Question: I'm trying to animate the Facebook SVG icon when on hover but I can only animate separate parts of the image. Although I need to animate the whole image on hover. Here's the SVG code:
'''
#fb-rect:hover {
fill: white;
}
#fb-path:hover {
stroke: black;
fill: black;
}
'''
'''
<div style="background-color: red">
<svg width="41" height="40" viewBox="0 0 41 40" fill="none" xmlns="http://www.w3.org/2000/svg">
<g id="fb-outer">
<rect id="fb-rect" x="1" y="0.5" width="39" height="39" stroke="white" />
<g id="fb-inner">
<path id="fb-path"
d="M22.2456 21.7899V31H18.0148V21.7899H14.5V18.0555H18.0148V16.6967C18.0148 11.6524 20.122 9 24.5806 9C25.9475 9 26.2892 9.21967 27.0377 9.39867V13.0925C26.1997 12.946 25.9638 12.8646 25.0932 12.8646C24.0599 12.8646 23.5067 13.1575 23.0022 13.7352C22.4978 14.3129 22.2456 15.3136 22.2456 16.7456V18.0636H27.0377L25.7522 21.7981H22.2456V21.7899Z"
fill="white" />
</g>
</g>
</svg>
</div>
'''
I also have the gif demonstrating what I want to achieve:

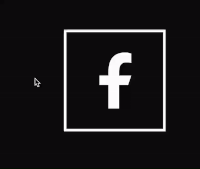
Answer: Try this code
'''
#fb-outer:hover #fb-rect {
fill: white;
}
#fb-outer:hover #fb-path {
stroke: black;
fill: black;
}
'''
u can also add the position absolute:
'<div style="background-color: red; position: absolute;">'